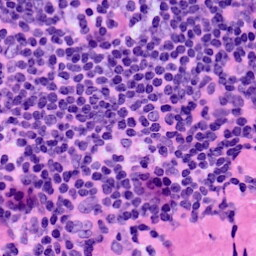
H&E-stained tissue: LymphNode